Question: I have a relatively simple domain model, as shown by the diagram. I would like to maintain this logic within my domain objects as defined by DDD.
Each domain object is an abstract class which only contains its respective members and domain logic. Concrete implementations of these classes are returned by the repositories, supplied to the service (with DI).
What I am having trouble with is understanding how to deal with the situation that I need to create a new entity. For example the domain logic dictates:
An account can be added to a 'Group' (creating a 'Member' entity).
- When an account is added to a group, the new 'Member' entity's 'Value' property must be set to the total number of members that are already in the 'Group'.- Every other member of the Group must have their value
incremented by 1.
I could implement this as a 'Member AddMember(Account account)' method on 'Group'. However this method will somehow need to instantiate a new 'Member' to add to the Group's Members collection.
As the domain object's have no references to the layers further up in the application, and the domain objects themselves are abstract, I'm unsure how to go about constructing the new instance of Member.
I have considered the possibility of defining an 'abstract protected Member CreateMember()' method on the 'Group' object that concrete implementations can implement but this seems messy to me and concerns me that I may be misunderstanding something more fundamental.
While trying to stay true to DDD principles, how would I go about implementing this model?

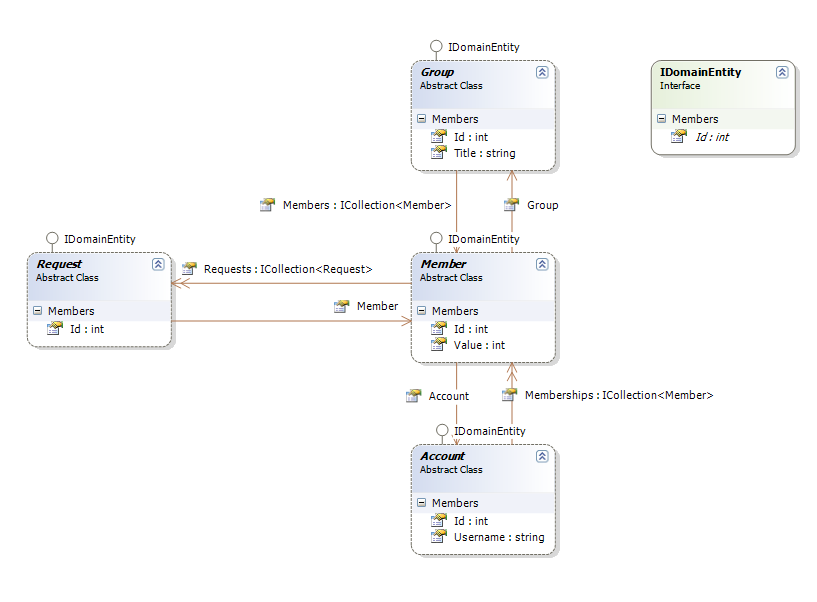
Answer: You probably want to create a MemberFactory (as a Domain Service) that has the responsibility of creating new Member objects. See this <URL> for a great example.